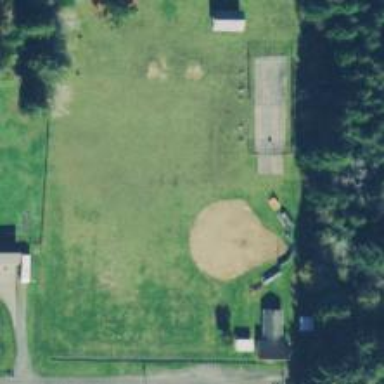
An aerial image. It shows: Park with T-ball baseball field.